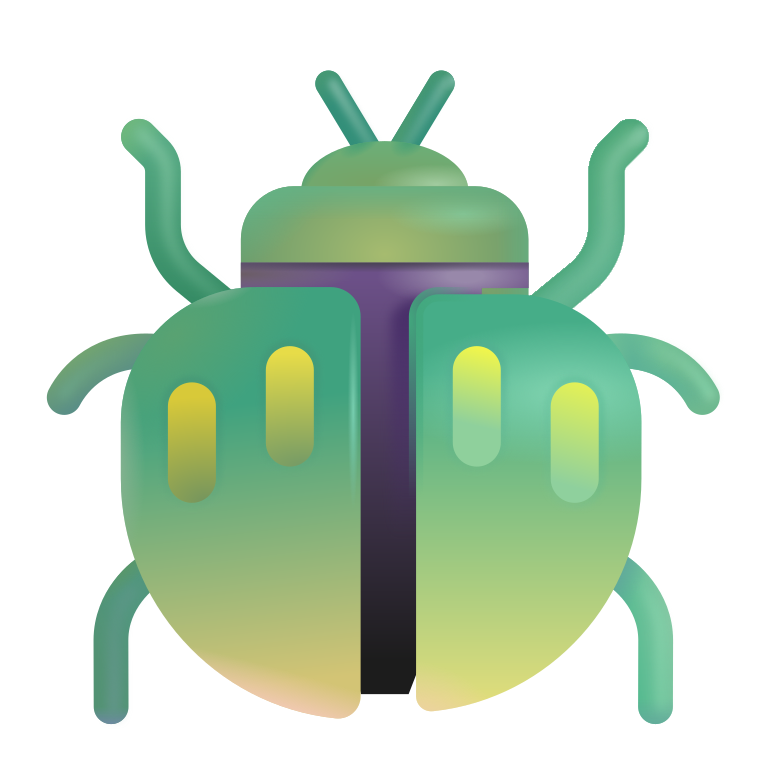
beetle color